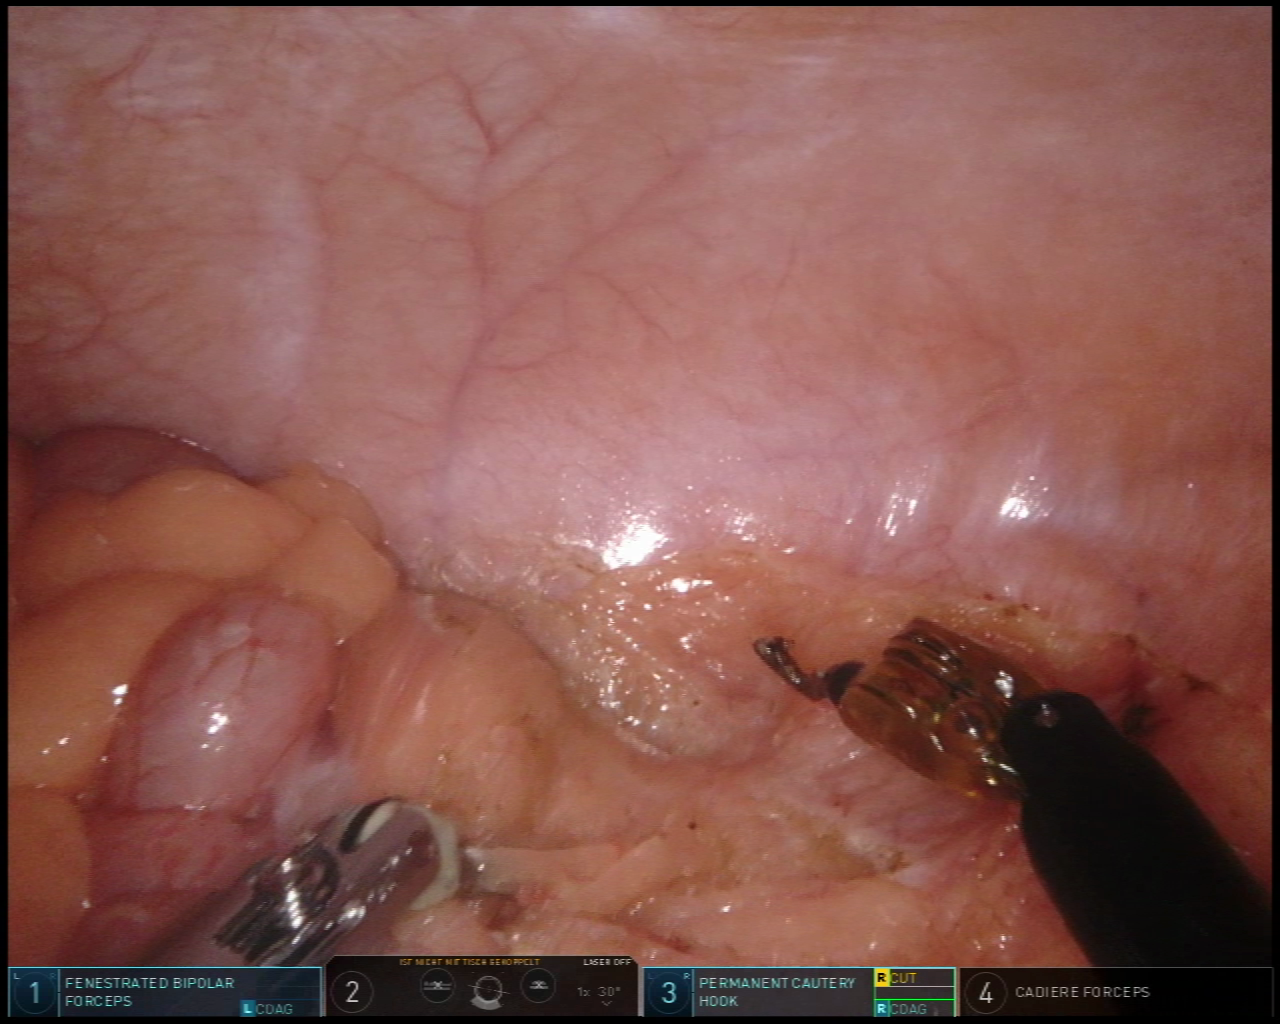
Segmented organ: abdominal_wall
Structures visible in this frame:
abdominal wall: yes
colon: yes
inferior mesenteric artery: no
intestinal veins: no
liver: no
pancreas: no
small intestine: no
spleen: no
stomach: no
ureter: no
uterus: no
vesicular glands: no